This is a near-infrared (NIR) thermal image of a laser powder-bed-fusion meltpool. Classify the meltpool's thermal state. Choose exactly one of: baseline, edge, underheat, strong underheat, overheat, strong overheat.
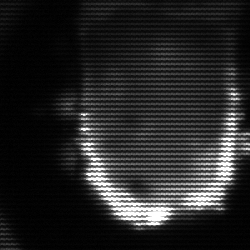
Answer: baseline